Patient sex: F
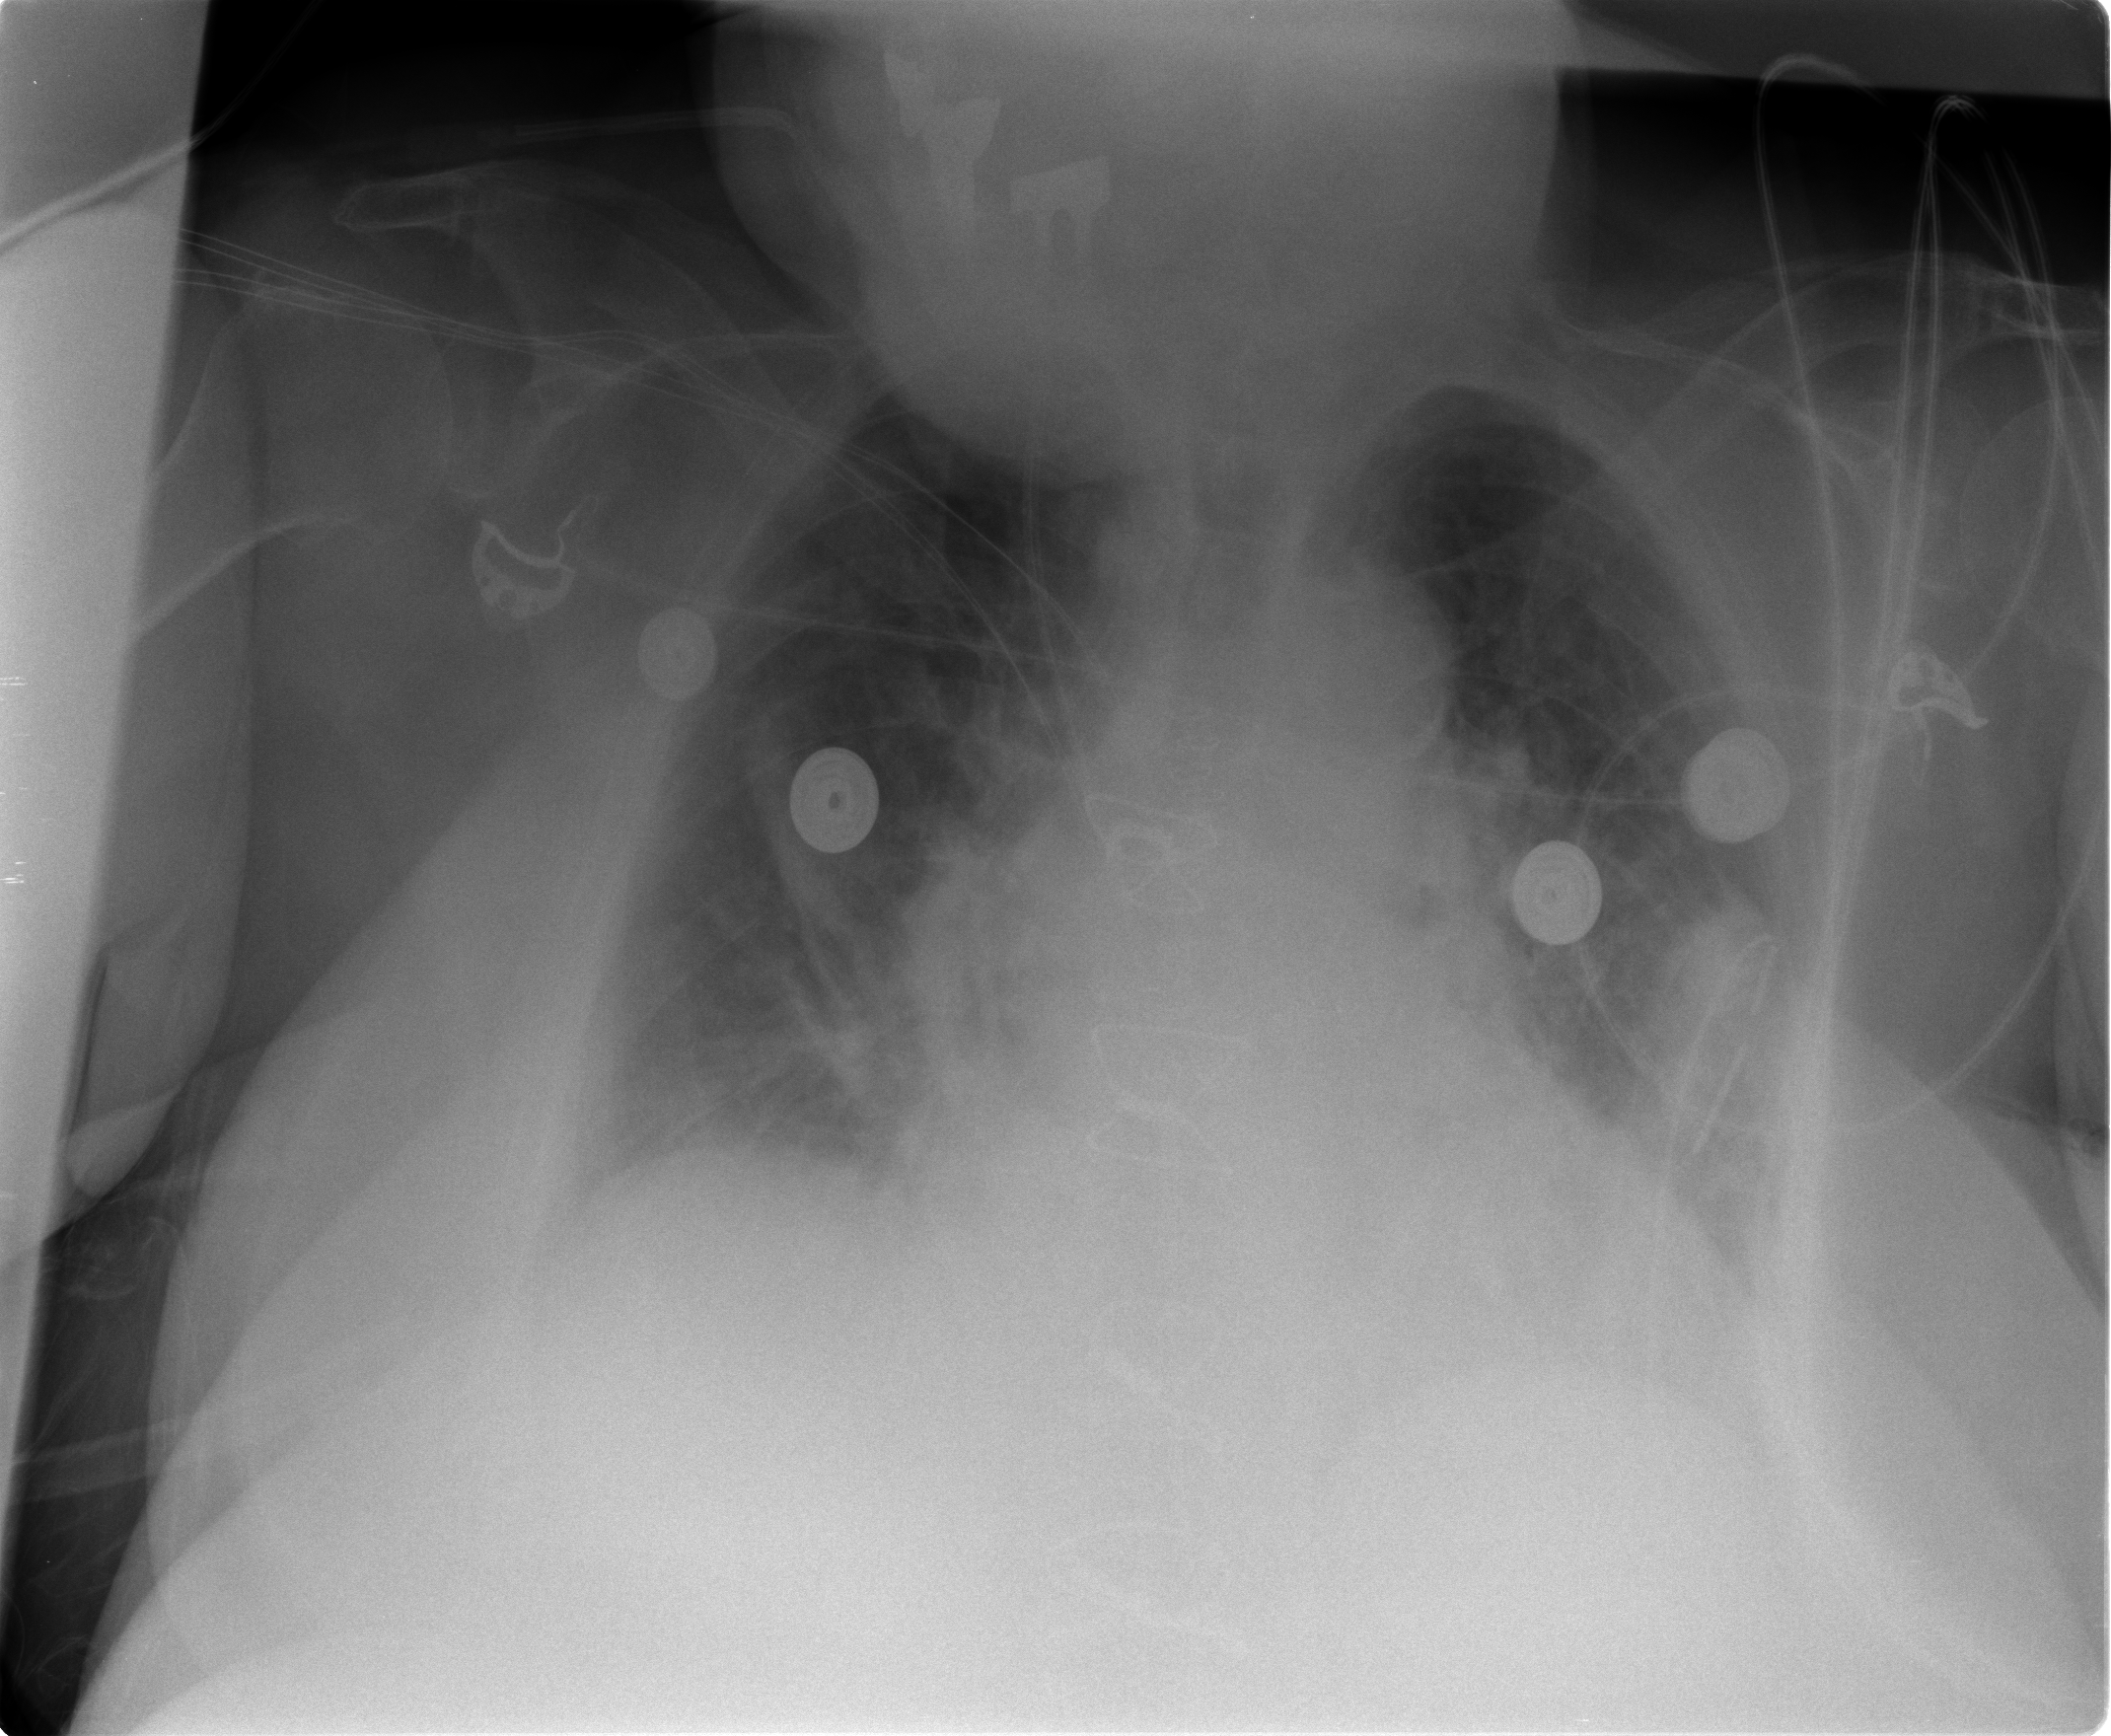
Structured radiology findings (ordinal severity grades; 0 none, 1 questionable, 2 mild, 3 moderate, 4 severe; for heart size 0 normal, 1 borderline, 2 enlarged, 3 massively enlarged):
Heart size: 2
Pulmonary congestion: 3
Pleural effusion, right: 2
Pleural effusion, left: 2
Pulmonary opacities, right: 2
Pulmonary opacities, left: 0
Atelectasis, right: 3
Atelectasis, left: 2